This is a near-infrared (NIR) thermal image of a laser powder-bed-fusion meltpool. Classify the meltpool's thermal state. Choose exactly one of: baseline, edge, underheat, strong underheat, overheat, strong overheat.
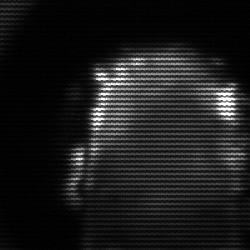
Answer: baseline